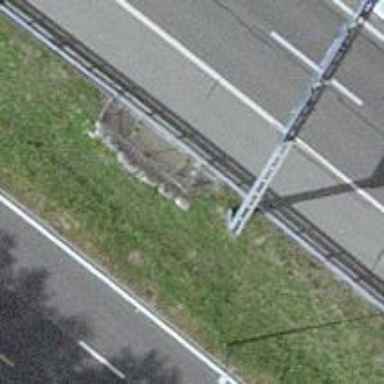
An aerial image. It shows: Gantry structure.